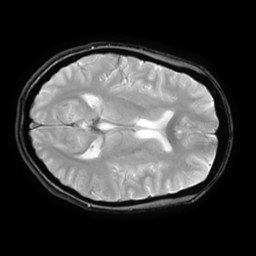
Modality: T2starw
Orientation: axial
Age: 36
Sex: female
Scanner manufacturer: ge
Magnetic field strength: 3 T
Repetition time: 0.65 s
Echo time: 0.02 s